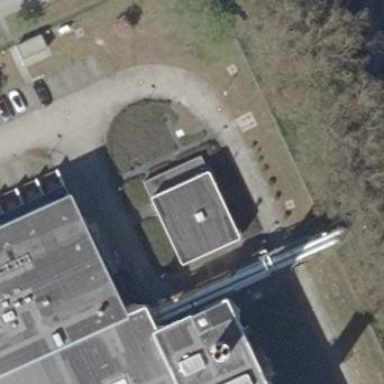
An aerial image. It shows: Industrial building.